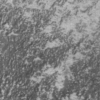
Label: not_dusty